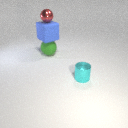
large blue rubber cube above large green rubber sphere